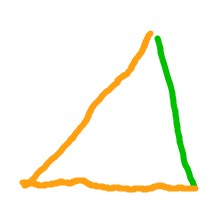
Shape: triangle